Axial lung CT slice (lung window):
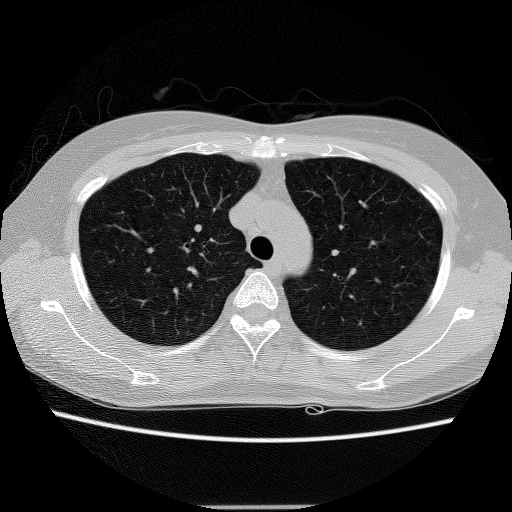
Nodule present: no